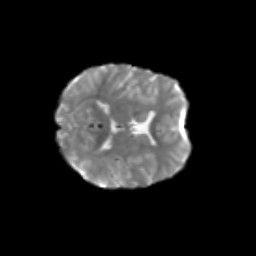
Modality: T2w
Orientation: axial
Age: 22
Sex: female
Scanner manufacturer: siemens
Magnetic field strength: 3 T
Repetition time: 1.8 s
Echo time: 0.07 s